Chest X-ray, PA view. Patient: 32 years old, sex M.
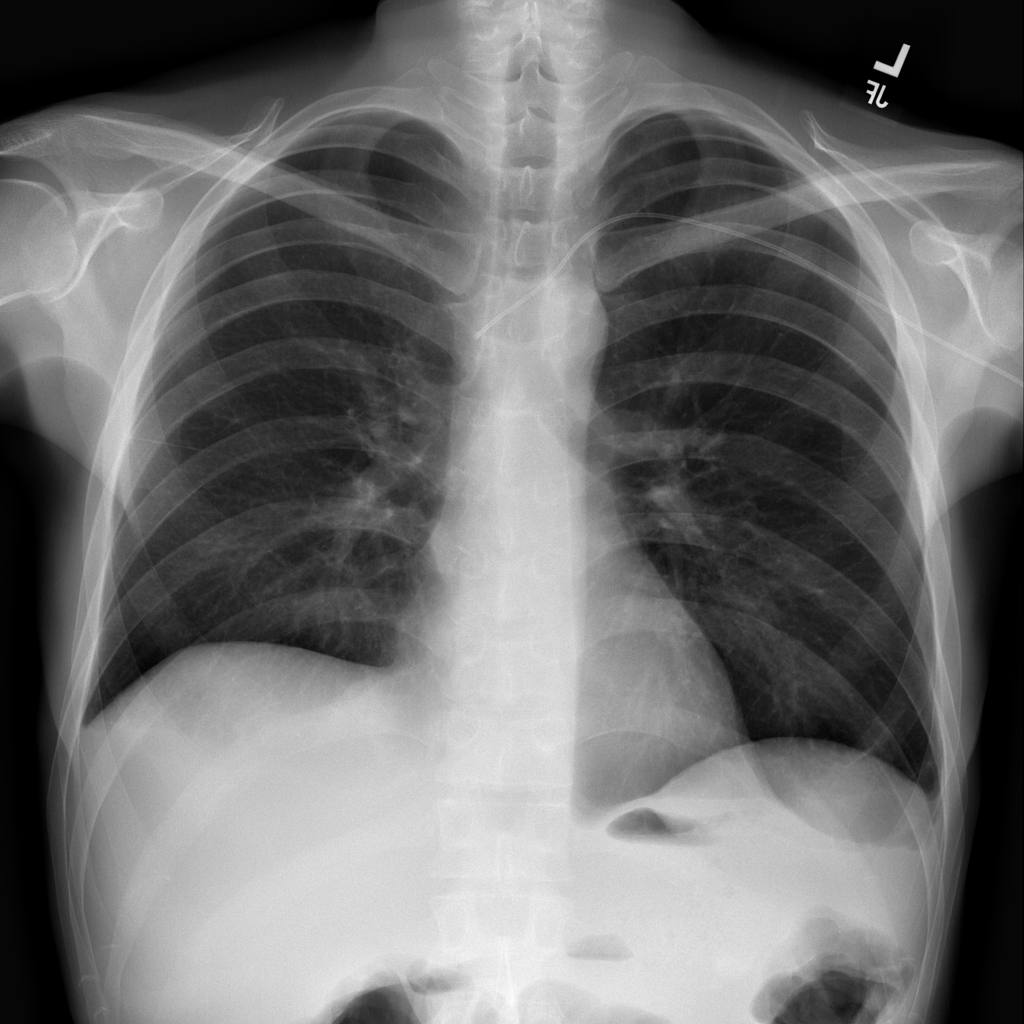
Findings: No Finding